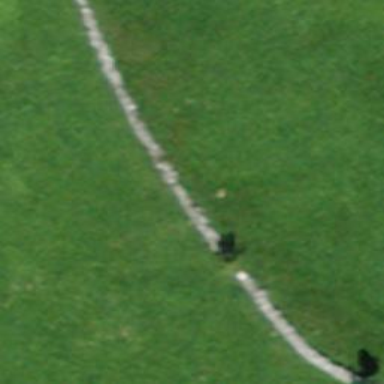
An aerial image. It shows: Wall barrier.